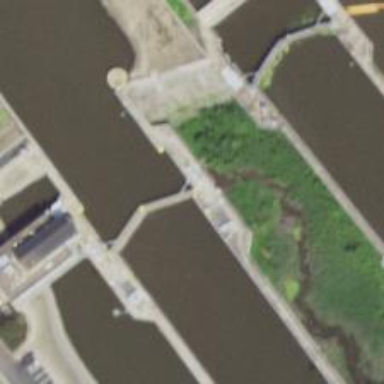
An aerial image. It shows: Lock gate along waterway.